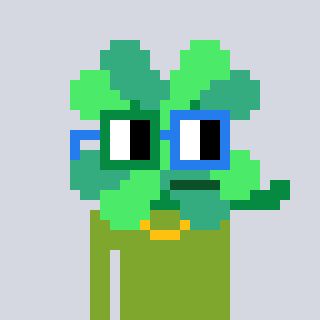
a pixel art character with square green and blue glasses, a clover-shaped head and a slimegreen-colored body on a cool background